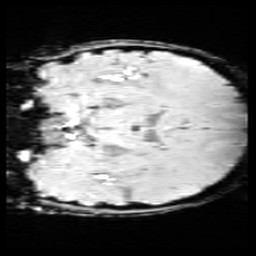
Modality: SWI
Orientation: coronal
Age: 10
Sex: female
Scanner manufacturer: siemens
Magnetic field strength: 3 T
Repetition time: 0.027 s
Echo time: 0.02 s